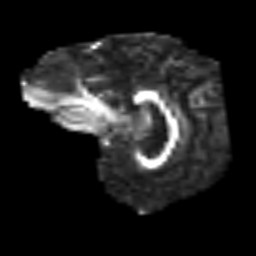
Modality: FA
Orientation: sagittal
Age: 58
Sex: male
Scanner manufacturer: siemens
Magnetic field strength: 3 T
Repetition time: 3.2 s
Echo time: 0.081 s